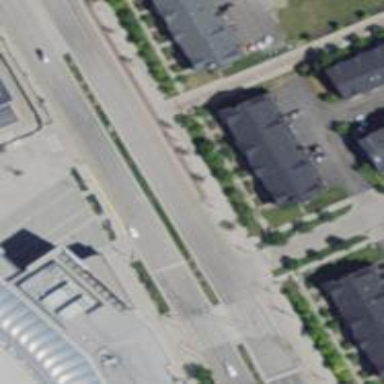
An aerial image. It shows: Primary highway with tram embedded rails.